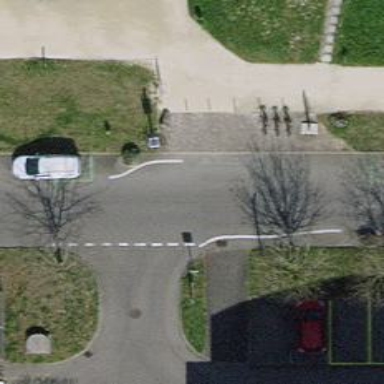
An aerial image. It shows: Bicycle rental facility.